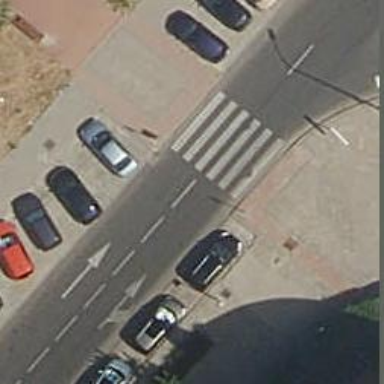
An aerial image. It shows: Zebra crossing on the road.